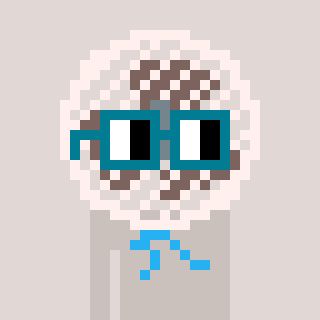
a pixel art character with square dark green glasses, a fan-shaped head and a foggrey-colored body on a warm background